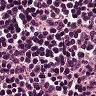
Metastatic tissue present: no